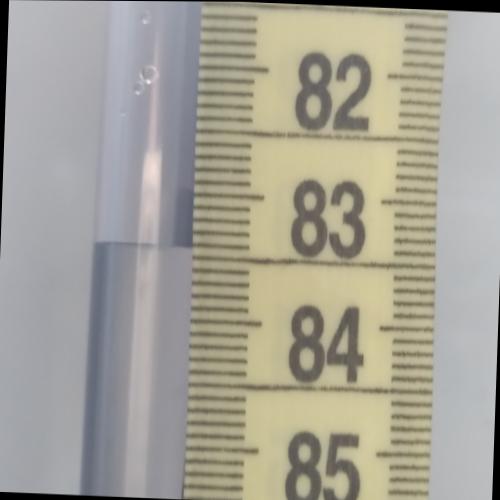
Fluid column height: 83.4 cm